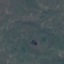
Label: HerbaceousVegetation